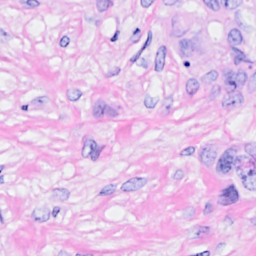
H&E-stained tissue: Breast